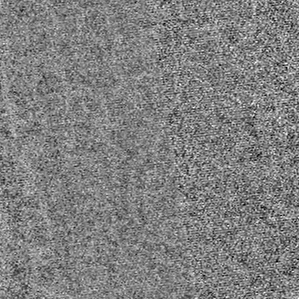
Label: frost